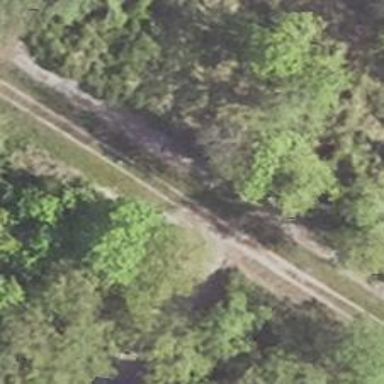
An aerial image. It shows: Pedestrian road with grade2 track type.